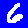
Digit: 6